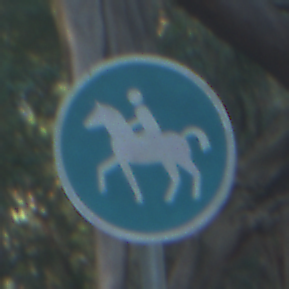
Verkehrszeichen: Reitweg
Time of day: MorningAfternoon
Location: Outdoor (Nature)
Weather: Clear
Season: NotSpecified
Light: Natural